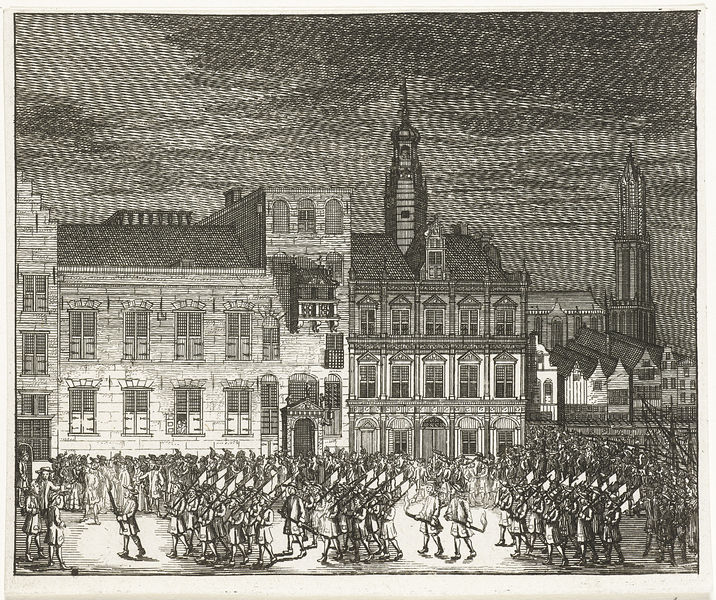
Titel: Optocht van de schutterij bij nacht, voor het stadhuis van Utrecht
Standort: Amsterdam
Institution: Rijksmuseum
Schlagwörter: weiß, kirchturm, menschen, stadt, fenster, schwarz, gebäude, haus, turm, fahnen, zuschauer, platz, soldaten, foto, druck, schwarzweiss, militär, uniform, gewehr, umzug, parade, gewehre, fackel, aufmarsch, truppenparade, fakel